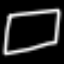
Label: square